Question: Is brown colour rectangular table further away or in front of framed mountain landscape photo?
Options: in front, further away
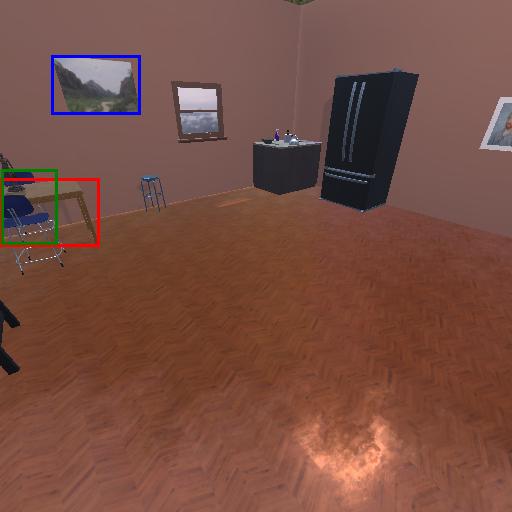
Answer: in front